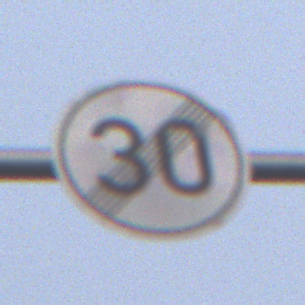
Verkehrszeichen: EndeGeschwindigkeit30
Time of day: SunriseSunset
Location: Outdoor (Nature)
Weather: Overcast
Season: NotSpecified
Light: Natural